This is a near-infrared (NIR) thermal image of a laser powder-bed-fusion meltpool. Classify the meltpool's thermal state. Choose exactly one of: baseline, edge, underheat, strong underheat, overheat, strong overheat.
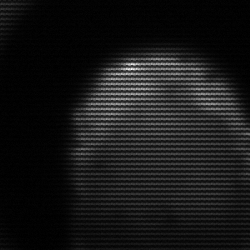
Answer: edge